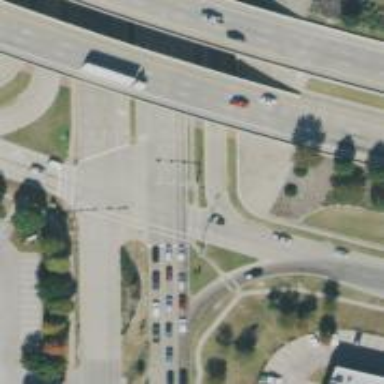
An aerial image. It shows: Primary highway with separate sidewalk.